Question: I am trying to increase the font size of the contour plot labels in R.
Currently, the contour plot labels are so small as to be unreadable!
Setting 'cex' does not change the font size of the contour plot labels.
Which parameter should I be setting?
'''
model <- function (a, b){
23.86+5.525*b-2.5725*a-6.6413*b^2-5.1862*a^2
}
x <- seq(-1, 1, 0.1)
y <- seq(-1, 1, 0.1)
z <- outer(x, y ,model)
png('contour.png', width = 1000, height = 1000)
par(cex=3)
contour(x, y, z)
dev.off()
'''
Output:

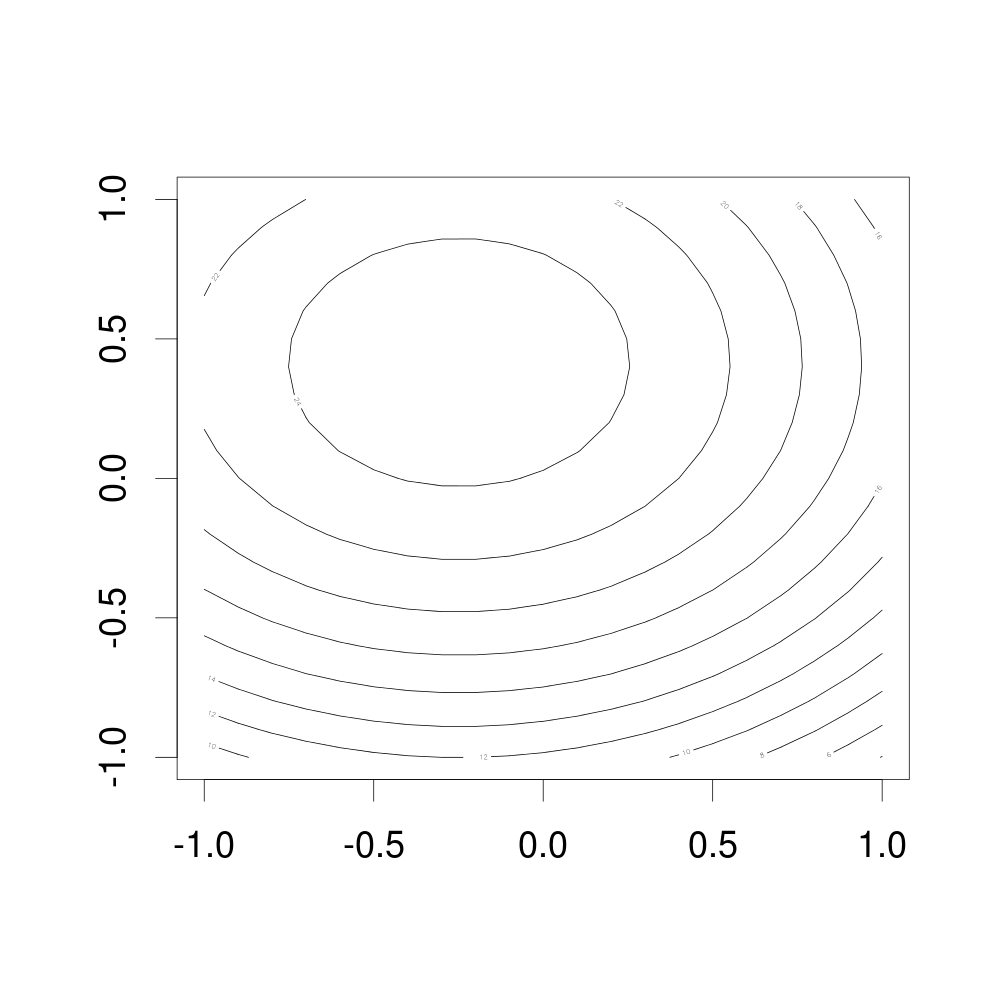
Answer: Pass the 'labcex' argument to 'contour' with a desired scaling factor. As '?contour' states, 'labcex''cex'.
'''
contour(x, y, z, labcex=5)
'''
<URL>